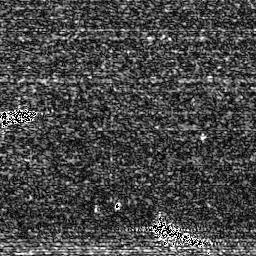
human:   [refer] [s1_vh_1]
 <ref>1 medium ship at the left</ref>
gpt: <box>[[0, 41, 12, 49, 0]]</box>